Brain MRI, t1w sequence, axial 2D slice.
Patient: age 31, sex M, weight 80 kg, height 1.78 m
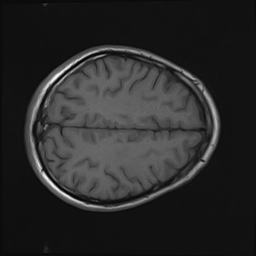